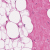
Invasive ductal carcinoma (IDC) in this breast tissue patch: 0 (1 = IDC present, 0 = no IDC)